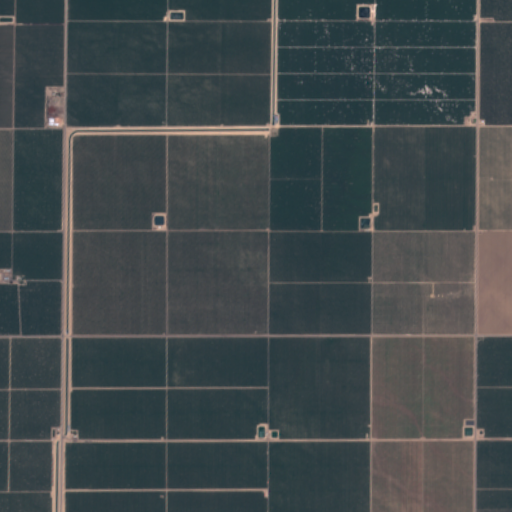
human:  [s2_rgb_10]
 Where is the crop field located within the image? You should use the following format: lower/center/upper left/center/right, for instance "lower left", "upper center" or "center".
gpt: The crop field is located in the lower left of the image.
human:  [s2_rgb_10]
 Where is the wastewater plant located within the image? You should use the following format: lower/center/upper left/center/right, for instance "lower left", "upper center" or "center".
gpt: The wastewater plant is located in the lower right of the image.
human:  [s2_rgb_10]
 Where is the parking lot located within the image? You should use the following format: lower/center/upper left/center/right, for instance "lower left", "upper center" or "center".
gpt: There is no parking lot in the image.